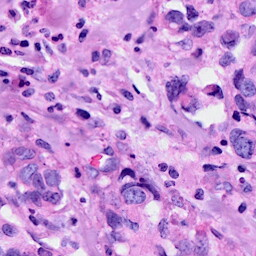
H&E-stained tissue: Breast